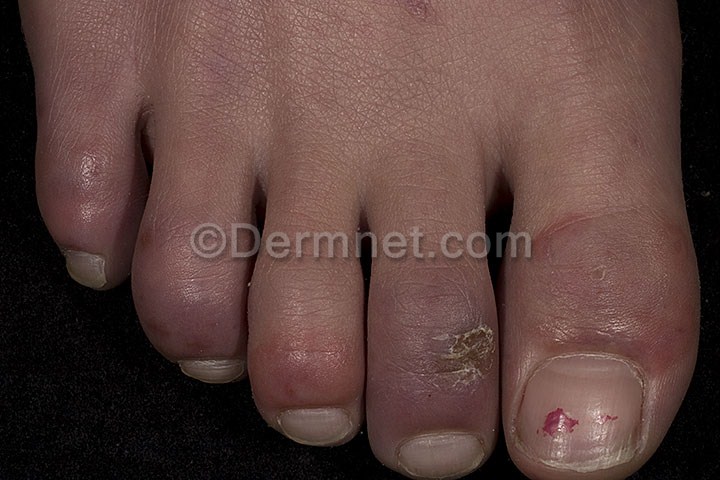
Disease: Lupus and other Connective Tissue diseases